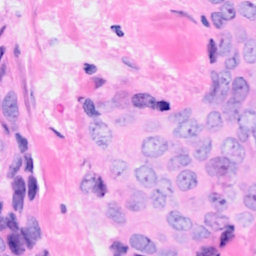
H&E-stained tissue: Breast